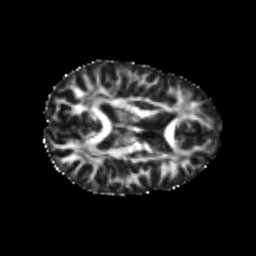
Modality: FA
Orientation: axial
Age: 22
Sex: female
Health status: healthy
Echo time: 0.074 s